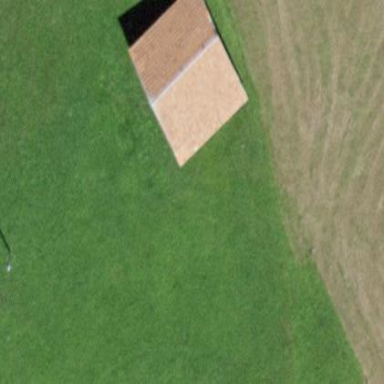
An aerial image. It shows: Rural barn.